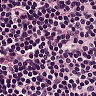
Metastatic tissue present: no